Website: ulta-beauty
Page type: payment
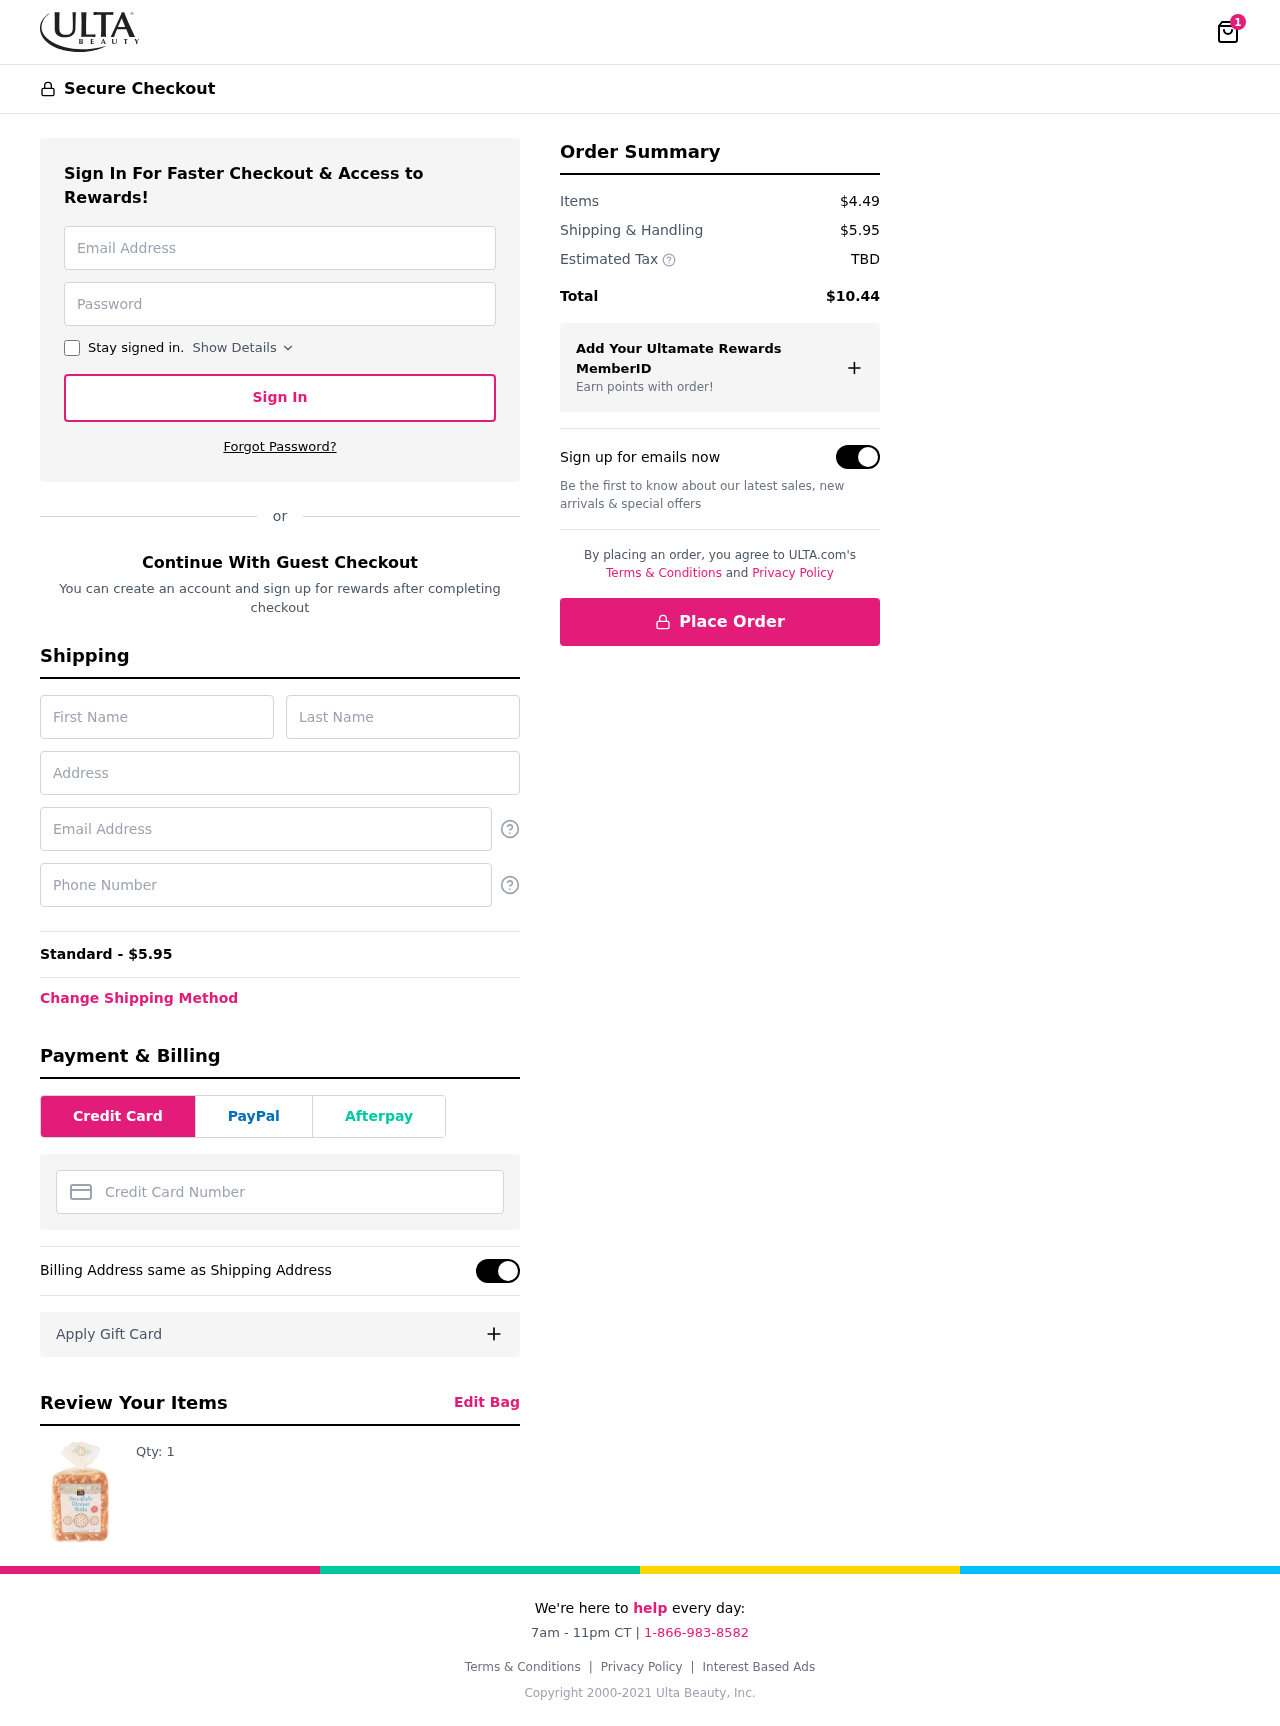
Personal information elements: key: PII_CARD_NUMBER
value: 2226 9329 1293 7693
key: PII_EMAIL
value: jennifer.jackson@hotmail.com
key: PII_FIRSTNAME
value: Jennifer
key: PII_LASTNAME
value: Jackson
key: PII_PHONE
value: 3302233442
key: PII_STREET
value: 2562 Brown Pines
Product elements: key: PRODUCT1_QUANTITY
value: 1
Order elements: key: ORDER_NUM_ITEMS
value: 1
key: ORDER_SHIPPING_COST
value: $5.95
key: ORDER_SHIPPING_COST
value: Standard - $5.95
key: ORDER_SUBTOTAL
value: $4.49
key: ORDER_TAX
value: TBD
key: ORDER_TOTAL
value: $10.44